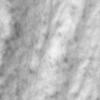
Label: no_change